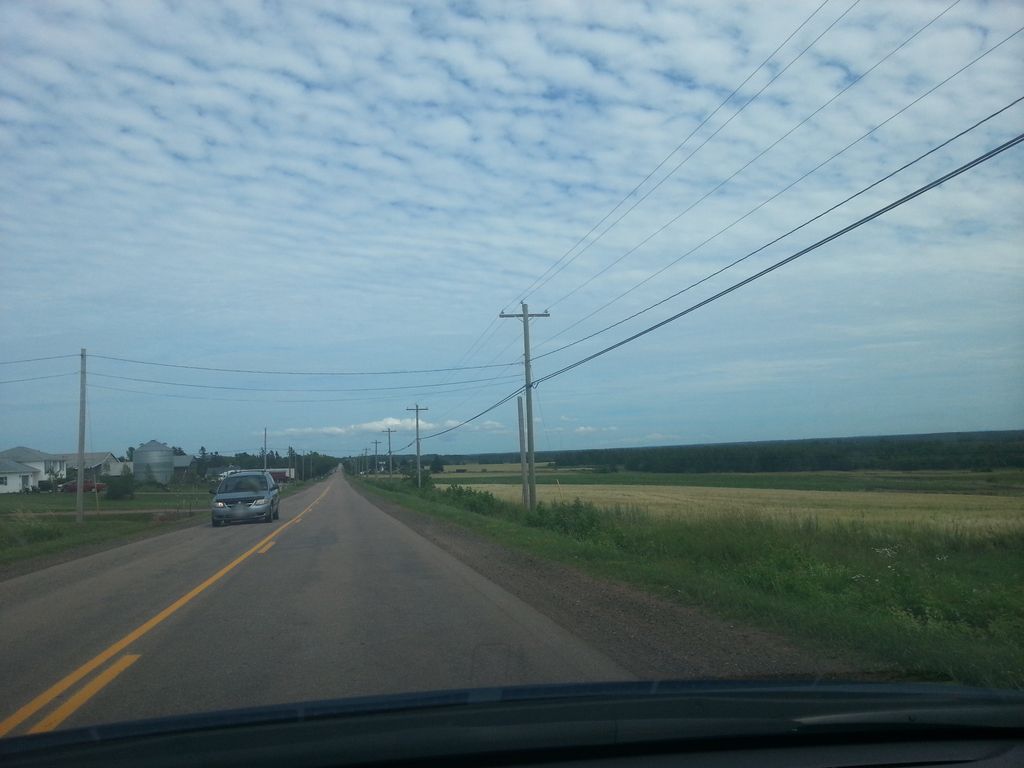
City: charlottetown